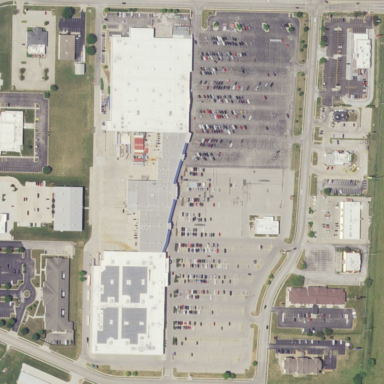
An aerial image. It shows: Retail area.